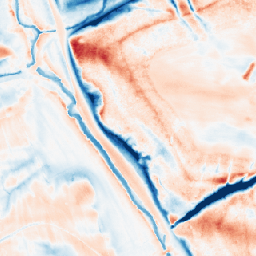
Category: classical
Decomposition family: gaussian_anisotropic
Decomposition parameters: sigma_x: 5
sigma_y: 10
Upsampling method: nearest
Upsampling parameters: scale: 8
Upsampling scale: 8